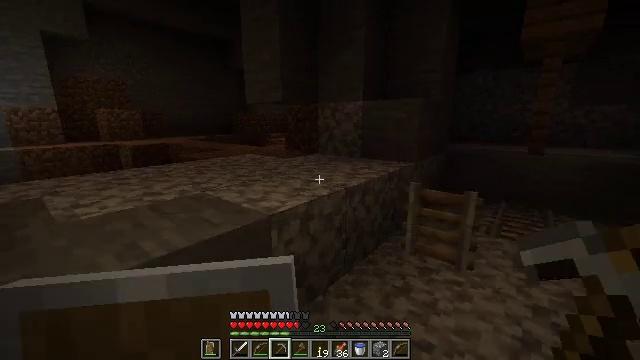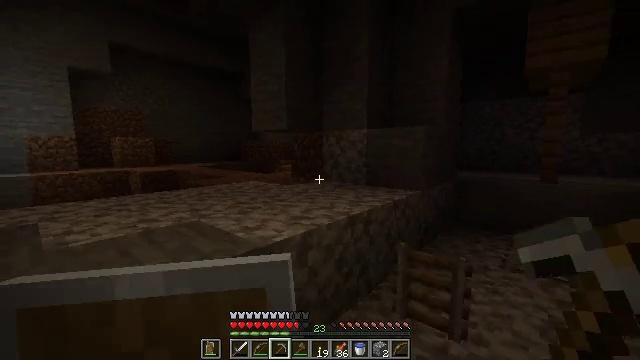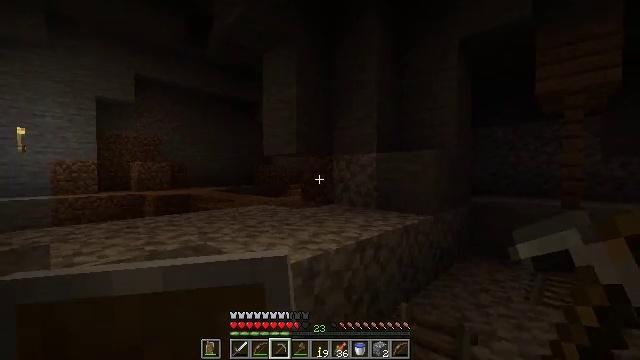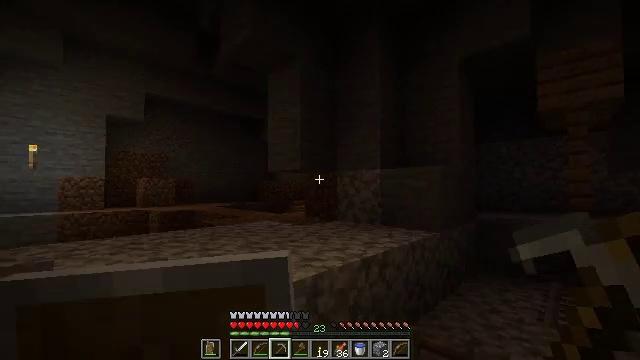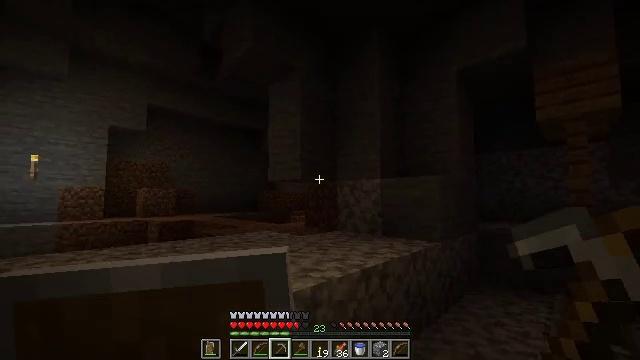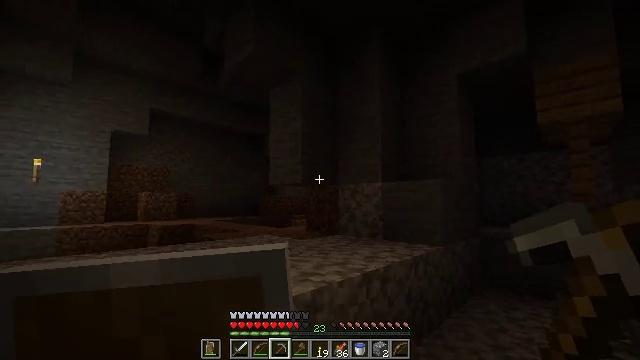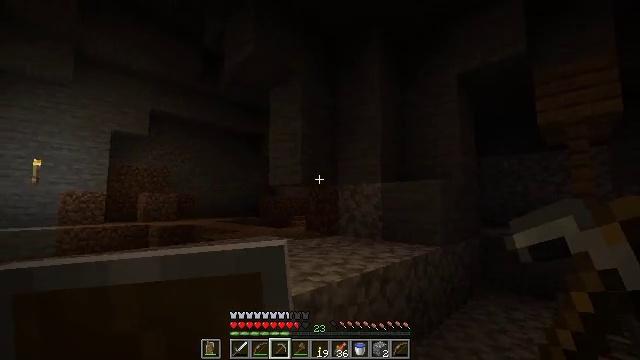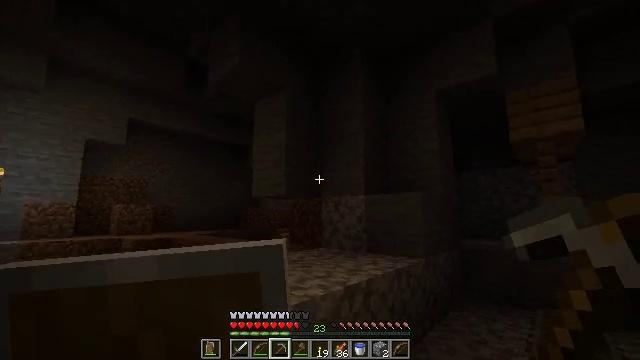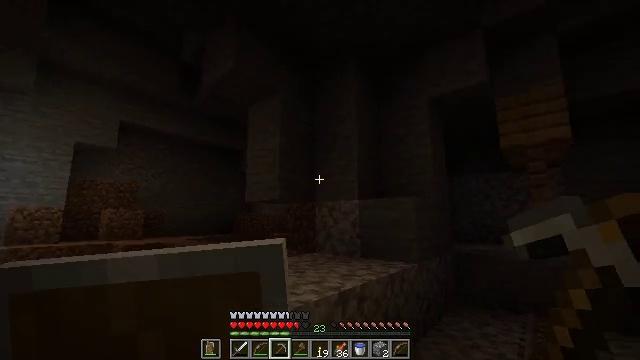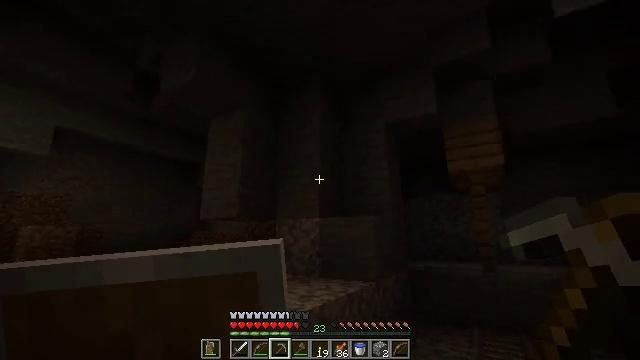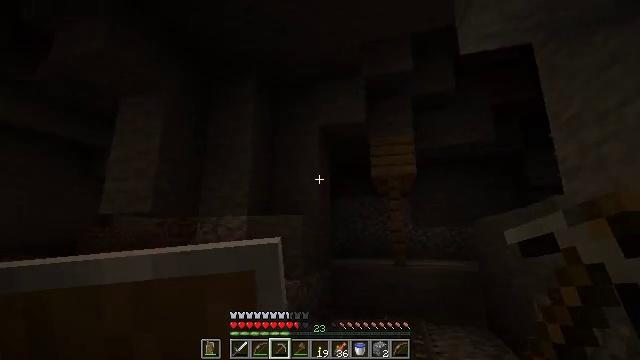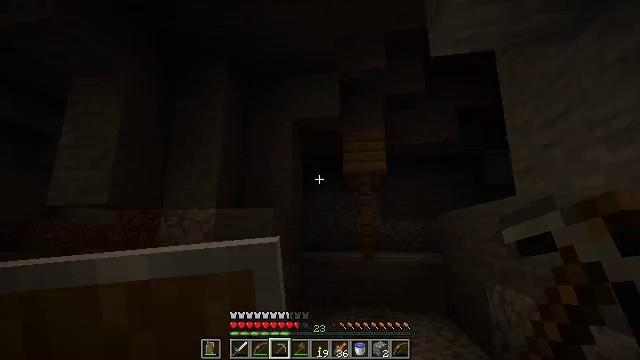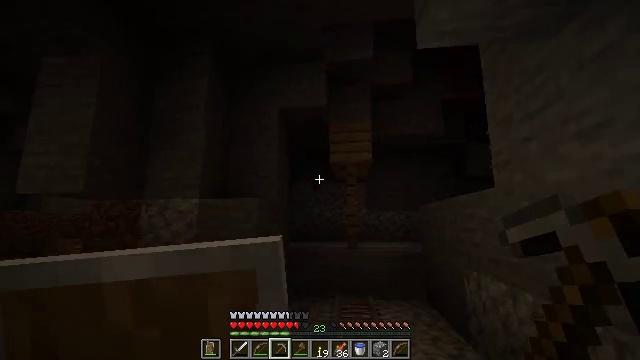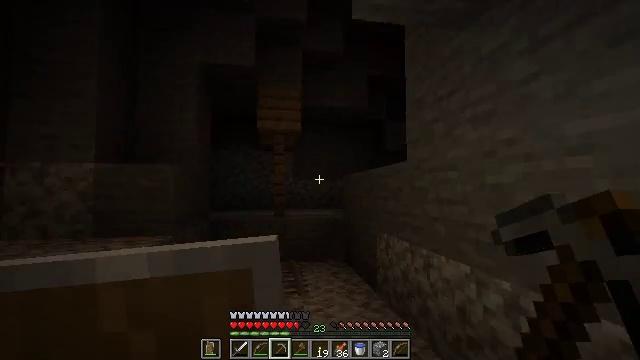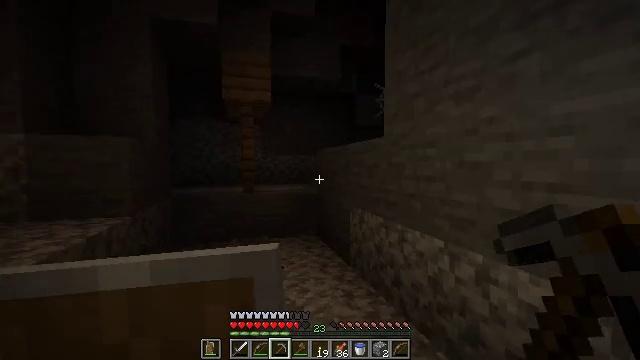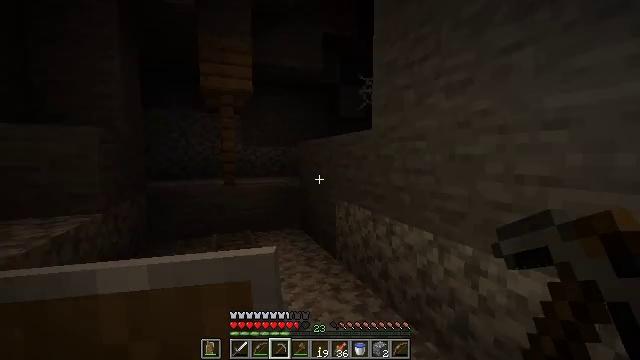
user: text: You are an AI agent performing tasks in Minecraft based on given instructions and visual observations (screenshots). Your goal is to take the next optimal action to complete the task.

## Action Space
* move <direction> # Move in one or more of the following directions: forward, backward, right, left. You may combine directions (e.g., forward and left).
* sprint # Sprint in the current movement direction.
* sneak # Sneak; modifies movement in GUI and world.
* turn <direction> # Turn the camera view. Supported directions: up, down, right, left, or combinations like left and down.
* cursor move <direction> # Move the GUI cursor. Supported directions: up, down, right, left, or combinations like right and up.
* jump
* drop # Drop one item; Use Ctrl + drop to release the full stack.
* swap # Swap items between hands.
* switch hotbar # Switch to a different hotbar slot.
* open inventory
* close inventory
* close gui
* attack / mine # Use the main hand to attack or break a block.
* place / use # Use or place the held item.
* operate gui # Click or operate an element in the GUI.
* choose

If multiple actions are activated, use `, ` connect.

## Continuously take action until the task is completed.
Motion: motion action
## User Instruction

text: Break the rail off the ground.
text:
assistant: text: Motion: turn left and up
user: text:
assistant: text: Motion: turn left and up
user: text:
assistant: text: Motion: turn up
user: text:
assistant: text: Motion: turn up
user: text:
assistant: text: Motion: no_op
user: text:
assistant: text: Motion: no_op
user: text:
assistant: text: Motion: turn right and up
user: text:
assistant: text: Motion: turn right and up
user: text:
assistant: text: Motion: turn right and up
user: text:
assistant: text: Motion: turn right
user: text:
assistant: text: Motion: turn right and down
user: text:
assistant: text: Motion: turn right and down
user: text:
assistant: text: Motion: move forward and move left, turn right and down
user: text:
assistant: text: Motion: move forward and move left, turn right and down
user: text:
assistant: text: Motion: move forward and move left, turn right and down
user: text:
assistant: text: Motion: move forward and move left, turn right and down
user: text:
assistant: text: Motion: move forward and move left
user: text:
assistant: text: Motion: move forward and move left, turn right and up
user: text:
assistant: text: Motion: move forward and move left, turn right and up
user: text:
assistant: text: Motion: move forward and move left, turn right and up
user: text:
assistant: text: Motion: move forward and move left, turn up
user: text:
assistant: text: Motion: move forward and move left, turn right and up
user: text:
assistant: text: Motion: move forward and move left
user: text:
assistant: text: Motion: move forward and move left, turn down
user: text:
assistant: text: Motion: move forward and move left, turn down
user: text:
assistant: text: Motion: move left, turn right and down
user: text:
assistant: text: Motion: turn down
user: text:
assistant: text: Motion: turn left and down
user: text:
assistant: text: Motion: turn left and down
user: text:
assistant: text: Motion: turn left and down